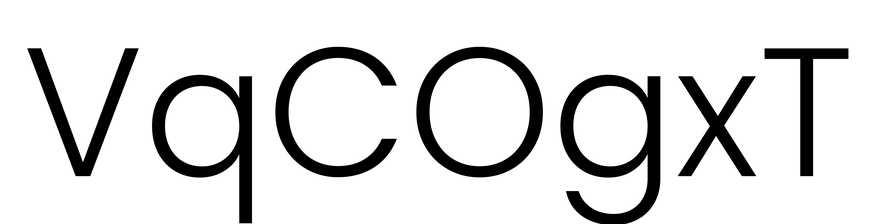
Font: Poppins-Light